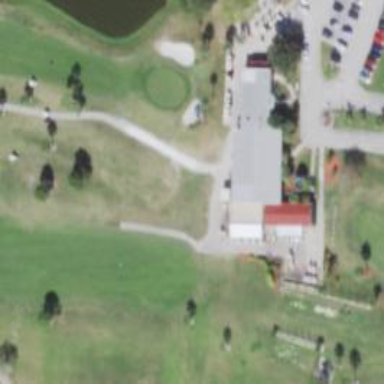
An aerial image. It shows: Golf shop.